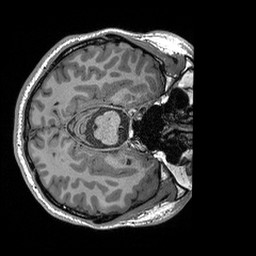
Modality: T1w
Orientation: axial
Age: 23
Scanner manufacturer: siemens
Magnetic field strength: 3 T
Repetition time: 2.3 s
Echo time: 0.00296 s